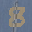
Label: 8